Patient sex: M
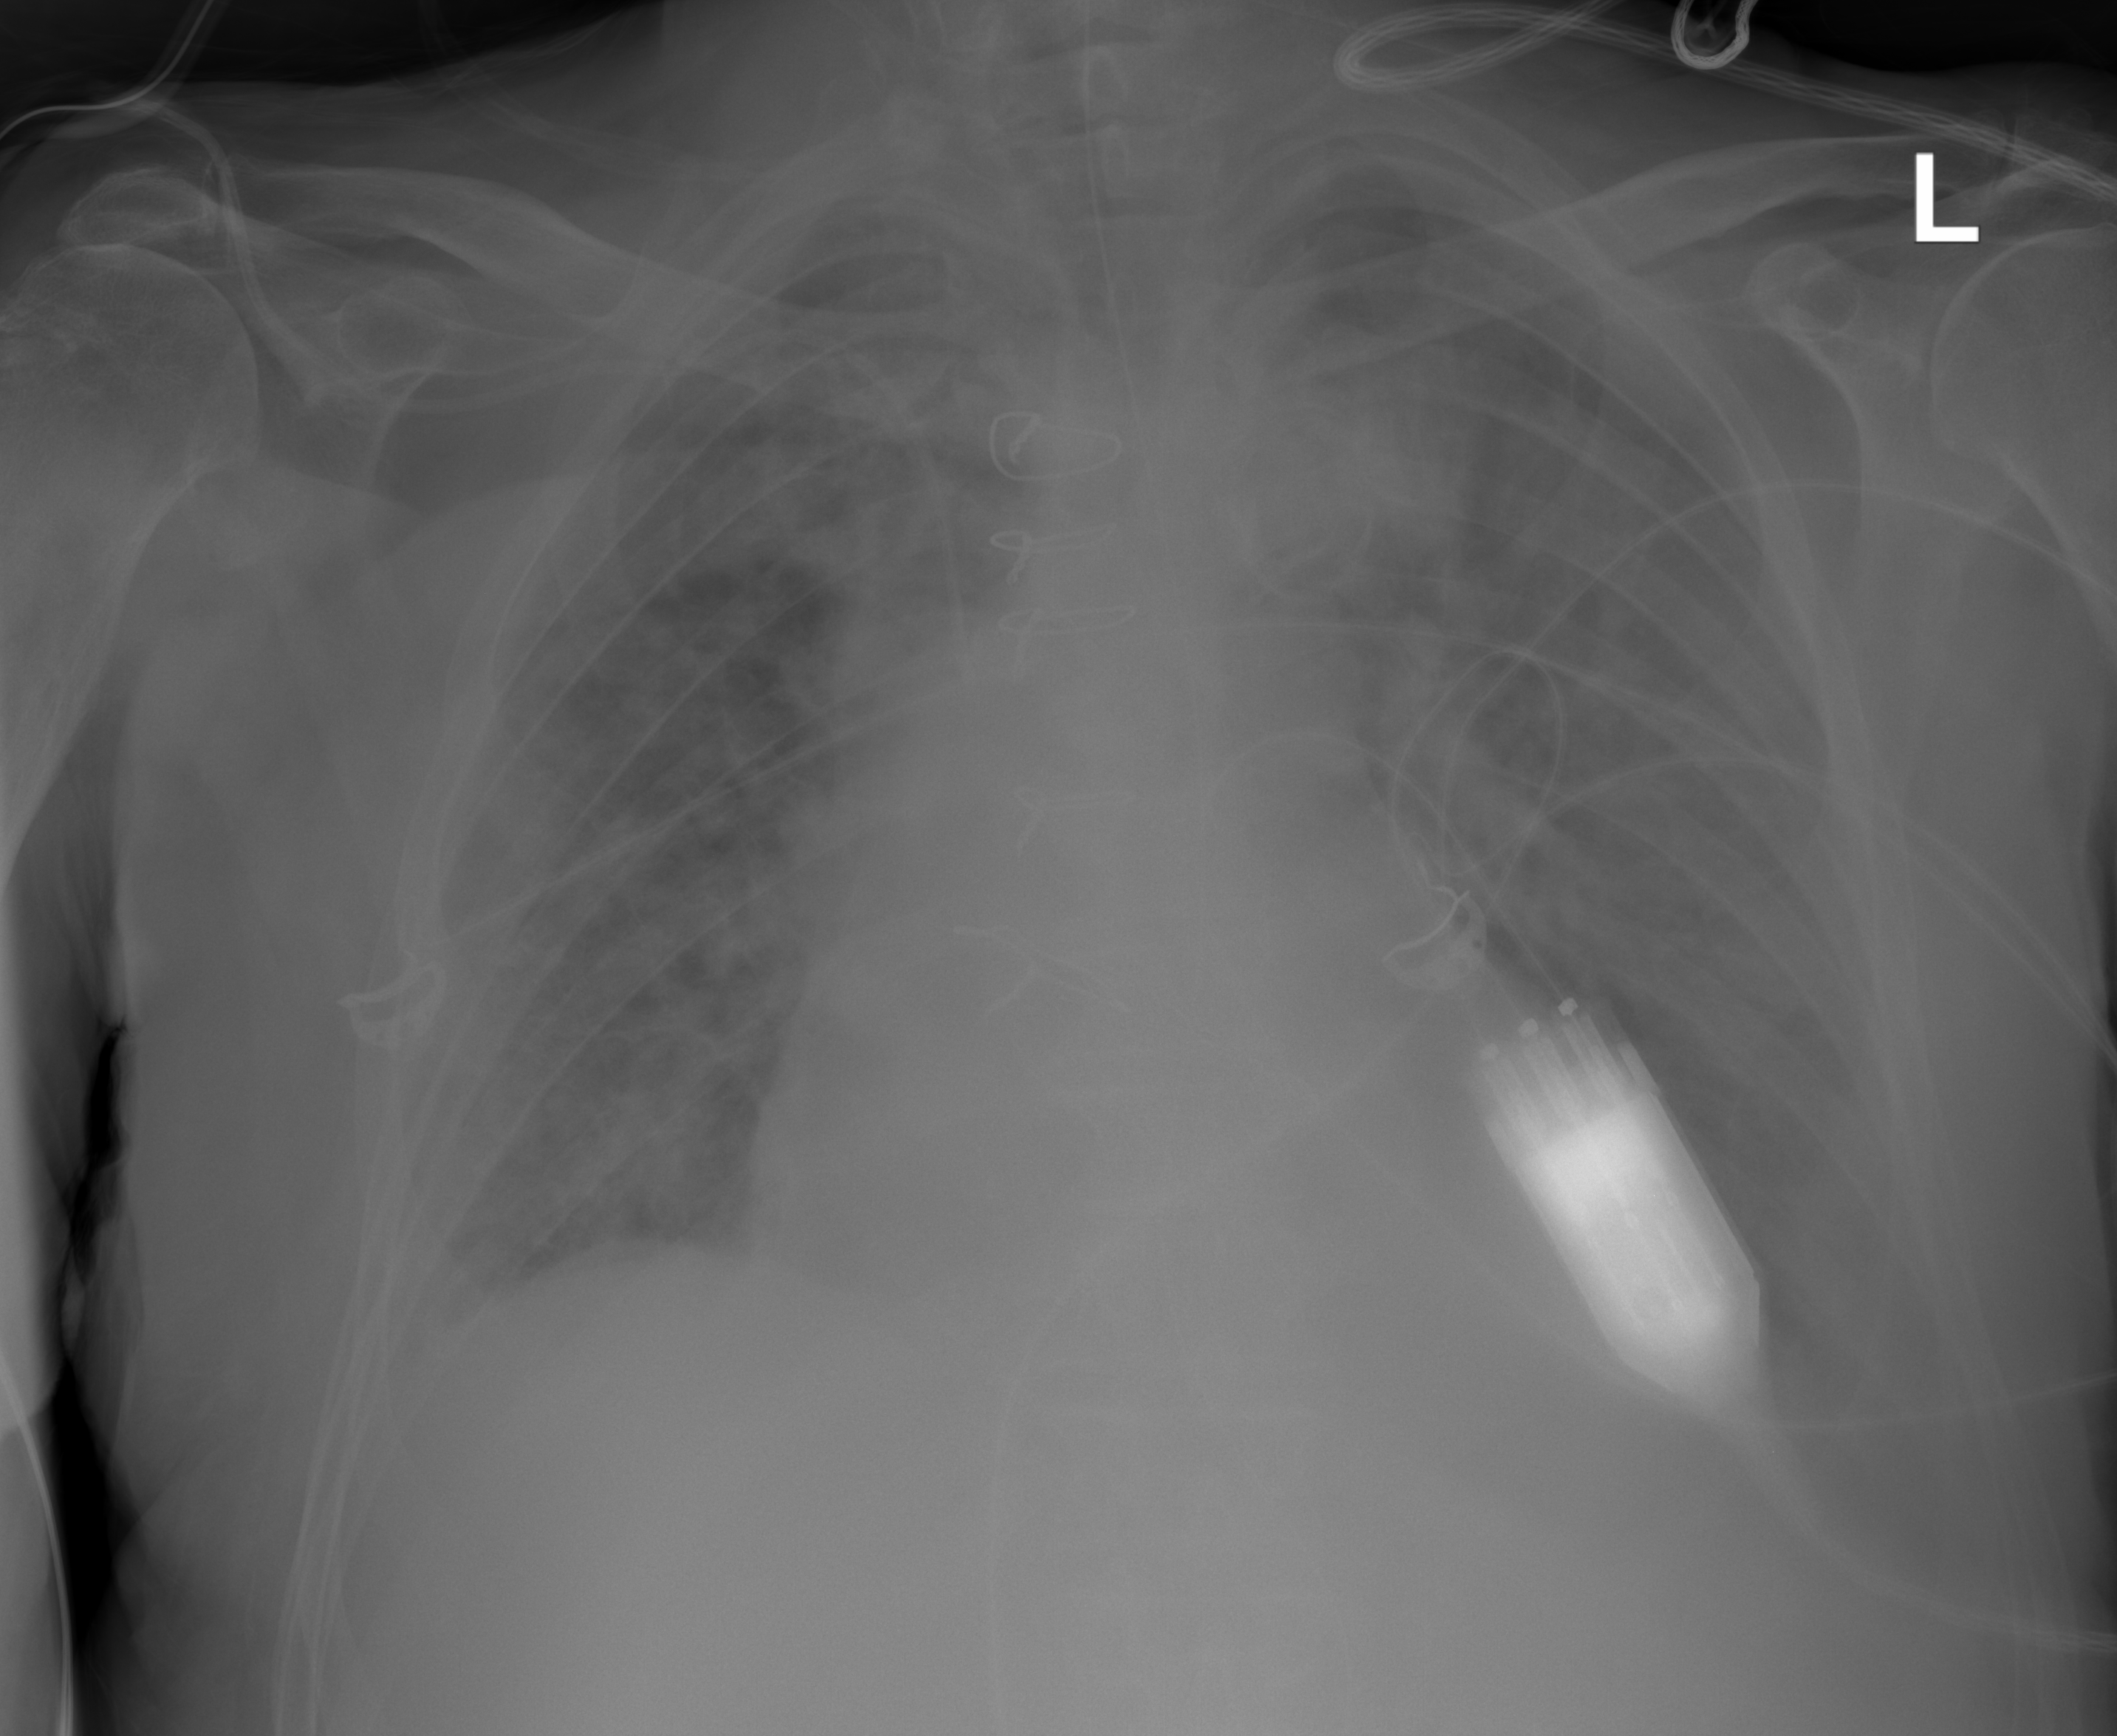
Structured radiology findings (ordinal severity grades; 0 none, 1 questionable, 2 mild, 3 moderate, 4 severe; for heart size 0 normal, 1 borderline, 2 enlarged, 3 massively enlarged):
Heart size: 2
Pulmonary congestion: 2
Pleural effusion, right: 2
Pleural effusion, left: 2
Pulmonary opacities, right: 2
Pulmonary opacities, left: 1
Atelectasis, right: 1
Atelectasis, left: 2